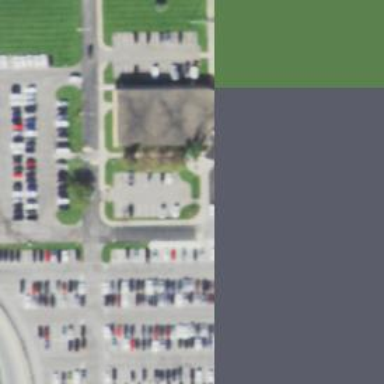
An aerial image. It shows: Public building.